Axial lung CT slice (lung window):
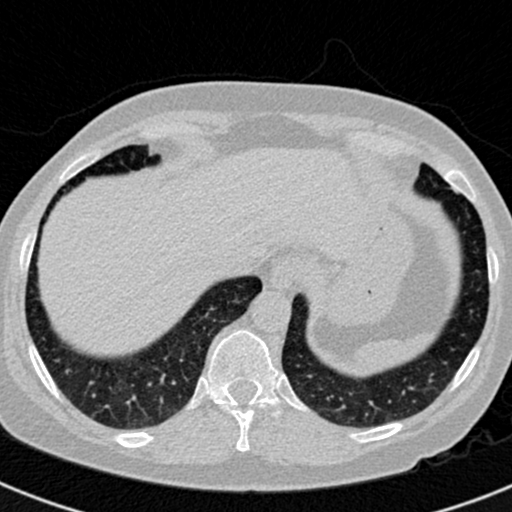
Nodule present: no